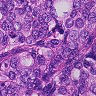
Metastatic tissue present: yes